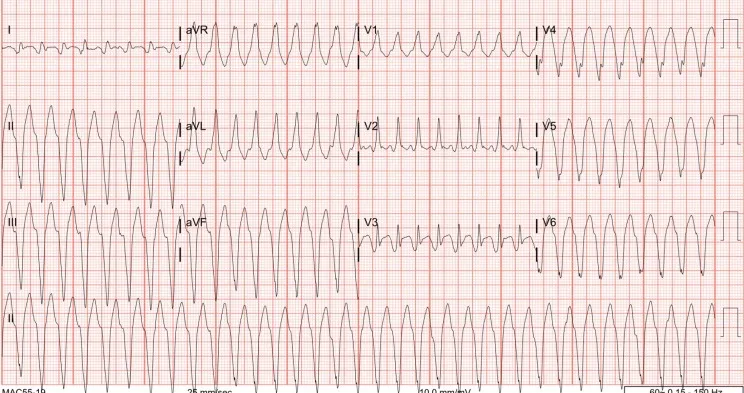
The ECG on presentation. Monomorphic ventricular tachycardia with rates in the 200s.
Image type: electrography (ekg)